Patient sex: F
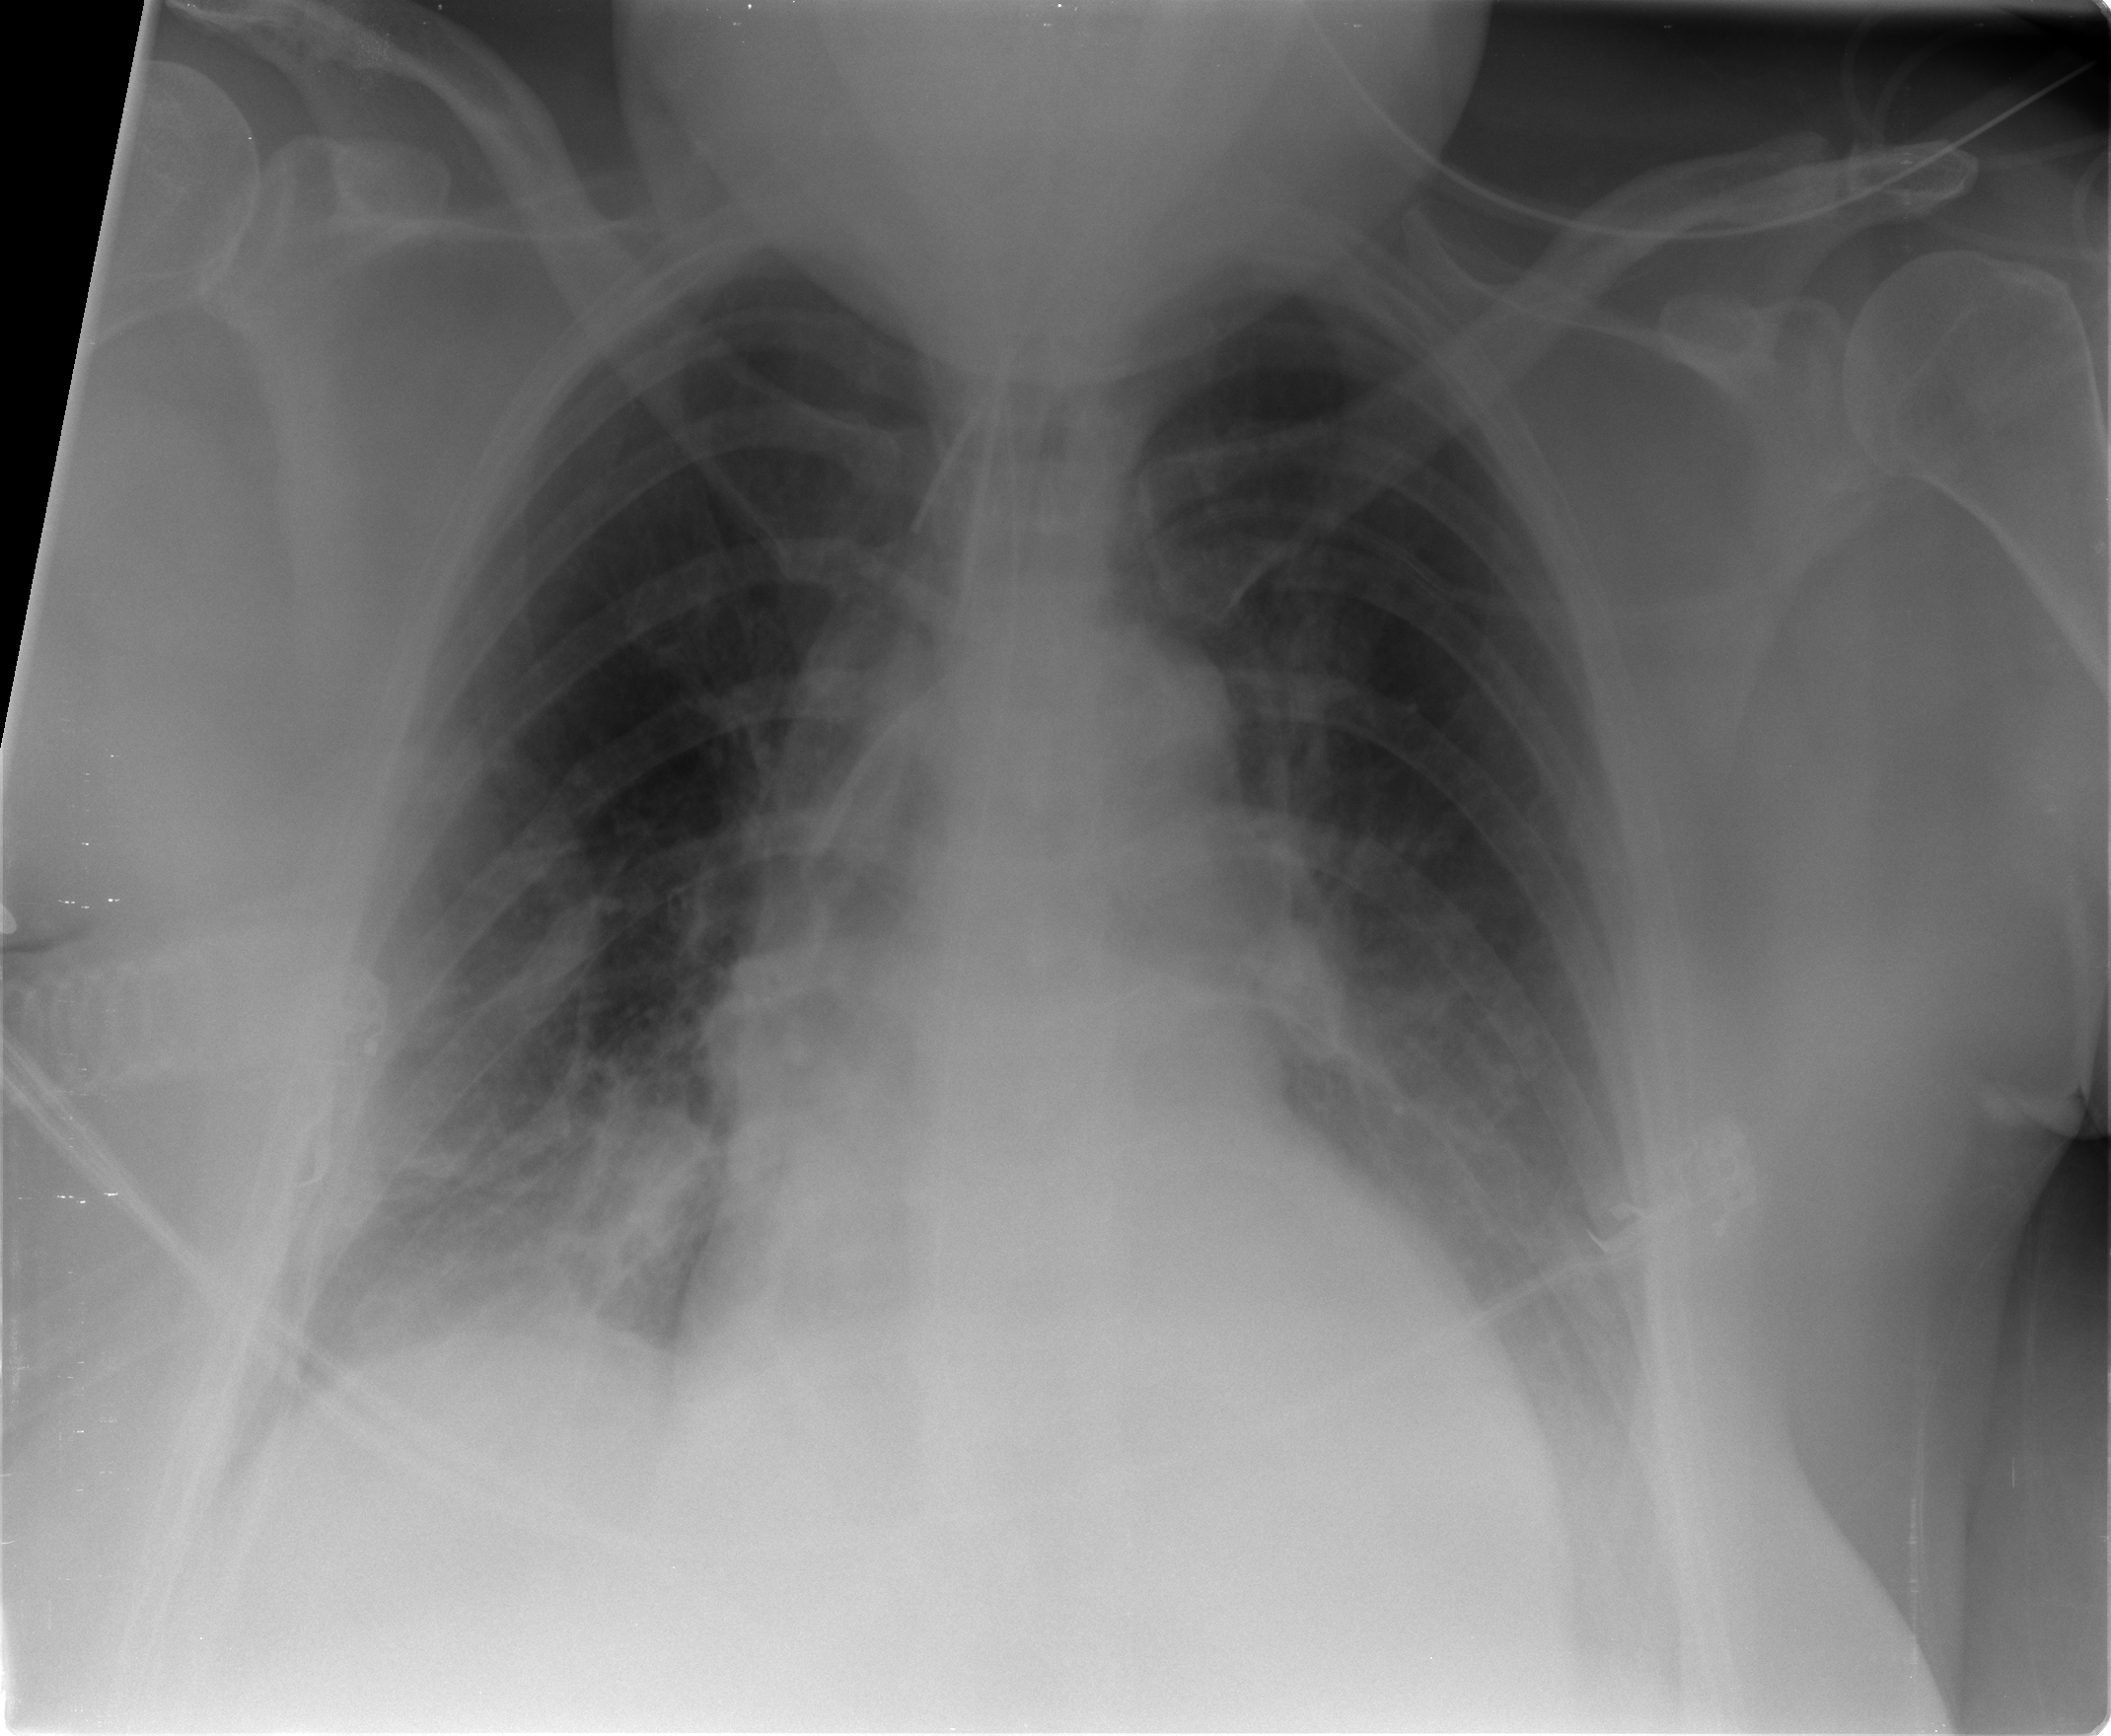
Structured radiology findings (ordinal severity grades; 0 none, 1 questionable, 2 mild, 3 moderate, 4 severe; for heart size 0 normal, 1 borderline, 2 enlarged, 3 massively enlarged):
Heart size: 2
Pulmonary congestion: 1
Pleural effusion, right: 2
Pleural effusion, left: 2
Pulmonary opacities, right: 2
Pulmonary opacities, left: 0
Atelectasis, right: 2
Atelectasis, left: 2